Platform: macOS
Application: Chrome
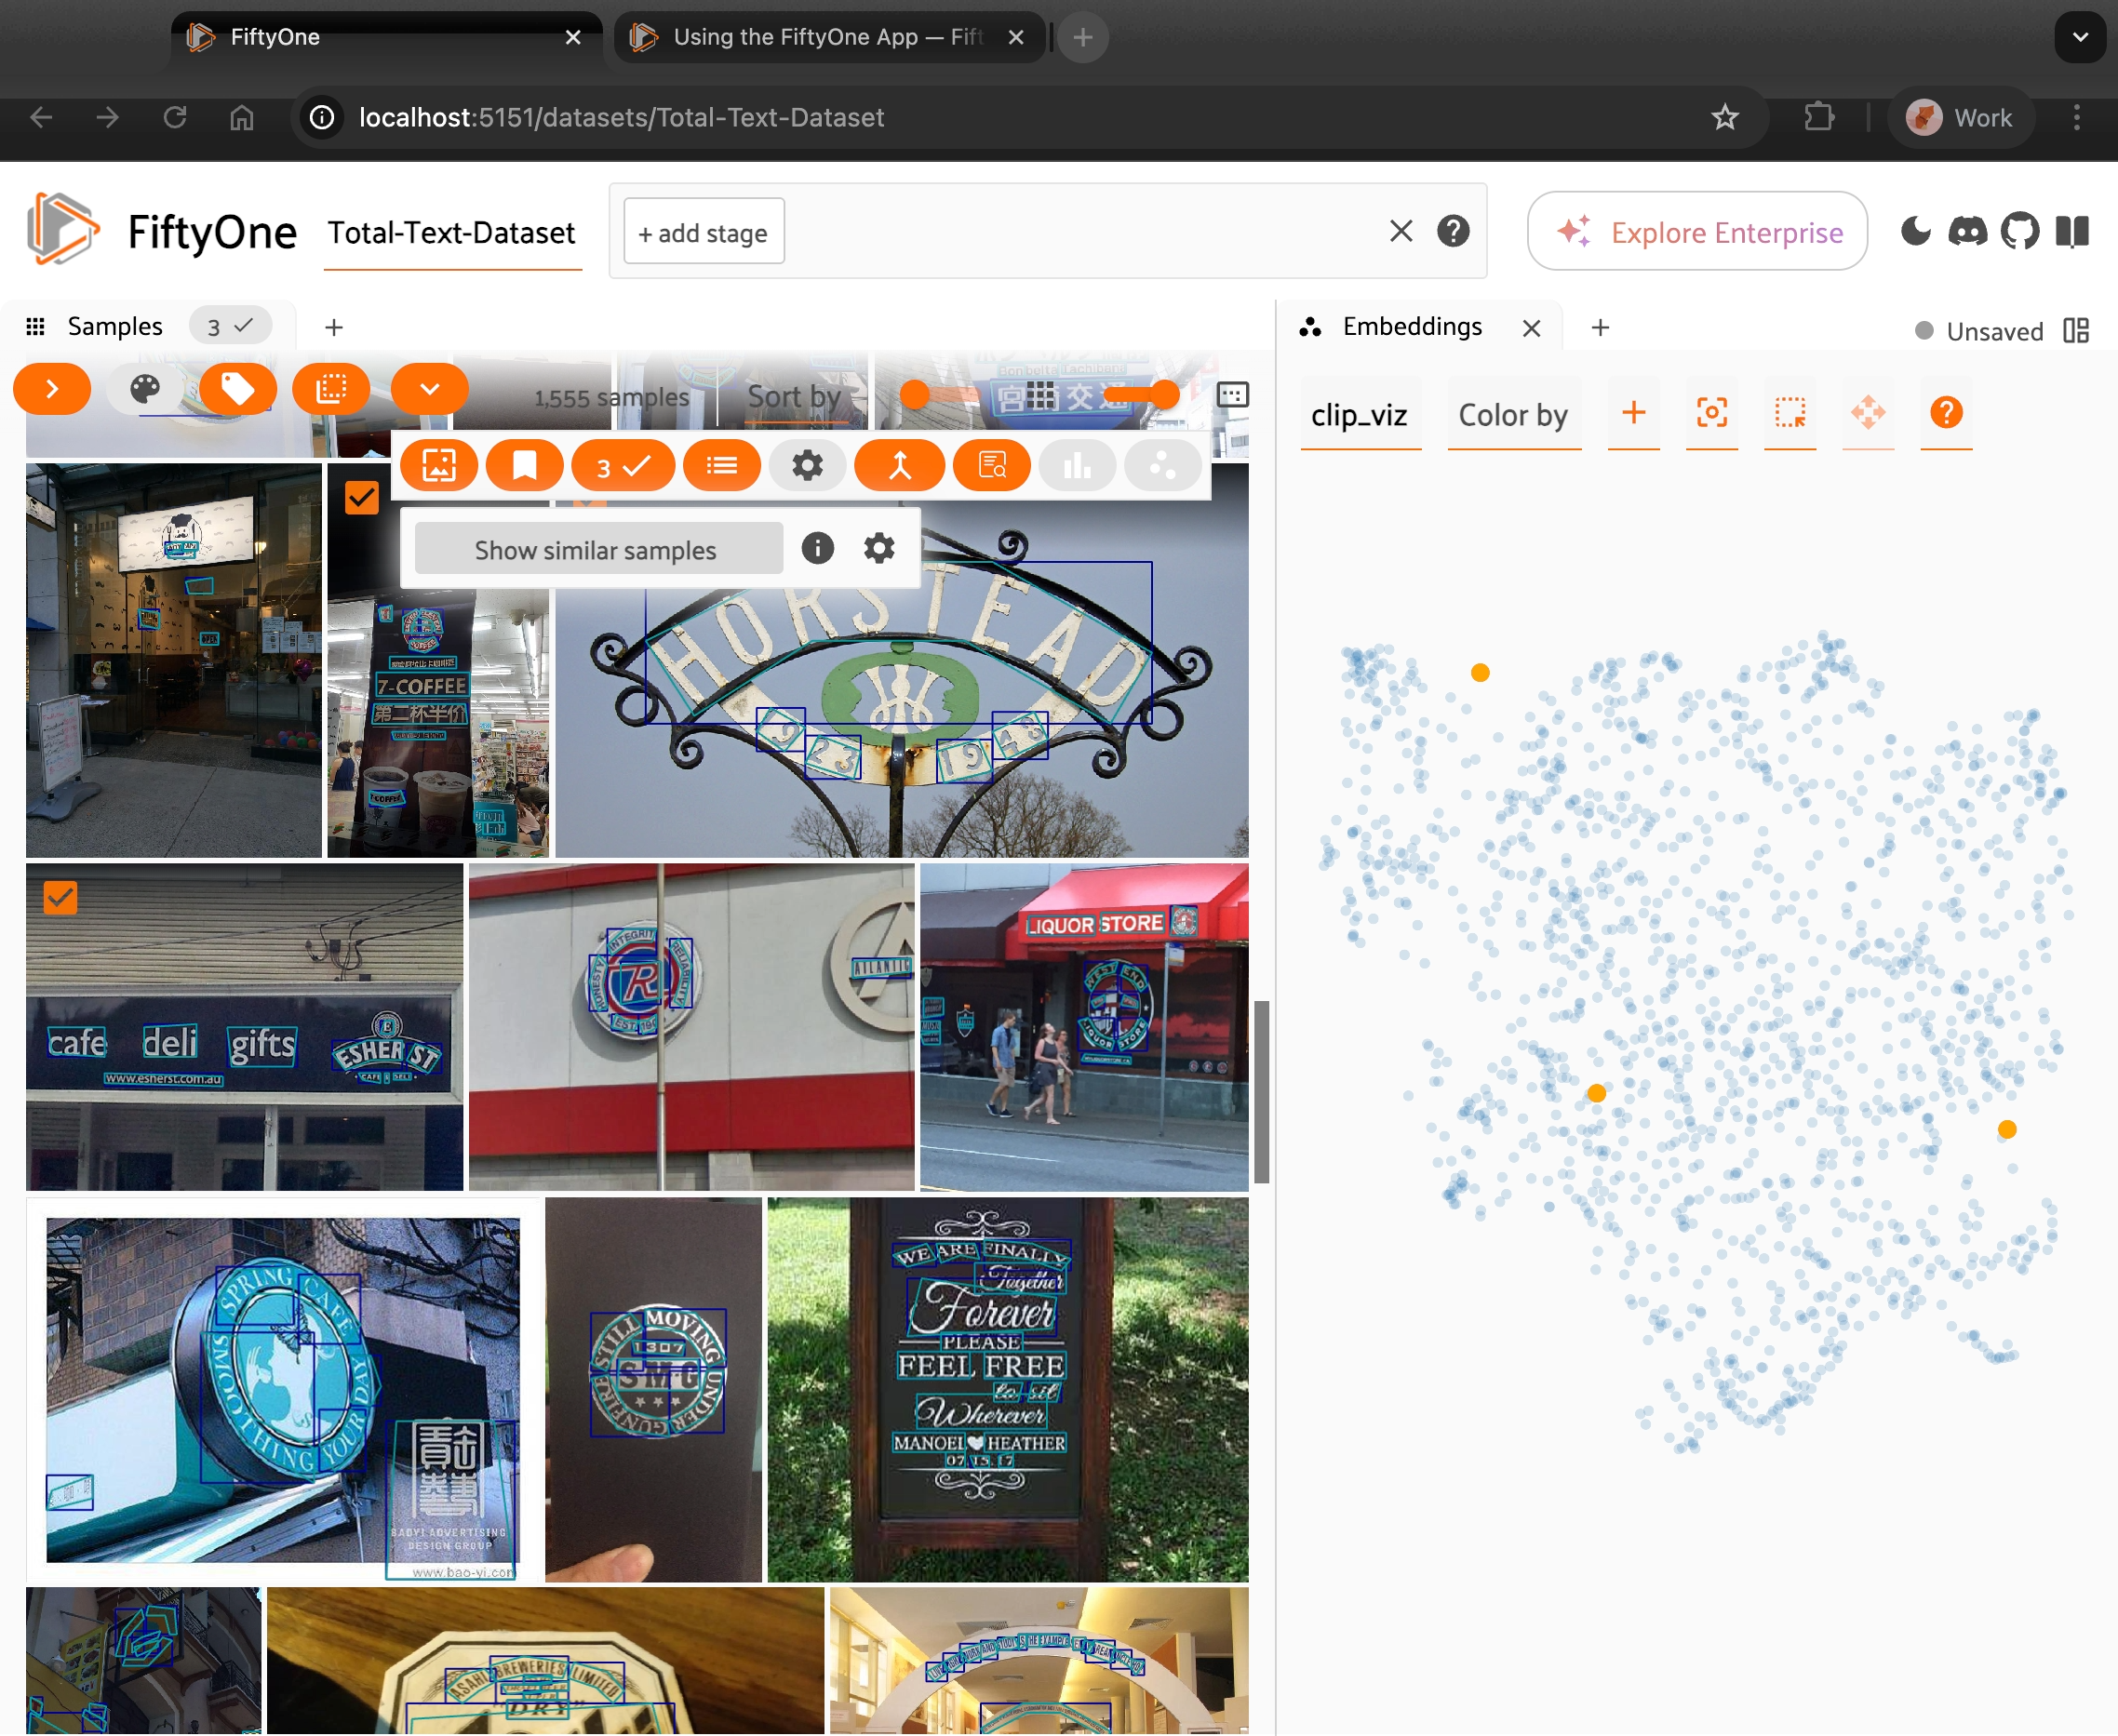
task_description: Show more items in the actions row toolbar
action_type: click
element_info: Icon

task_description: Open the similarity menu
action_type: click
element_info: Icon

task_description: Open advanced settings for sorting by similarity
action_type: click
element_info: Icon

task_description: Use the lasso to select embeddings in the embedding panel
action_type: click
element_info: Icon

task_description: Select a field to color embeddings by
action_type: select
element_info: Menu Item

task_description: Learn more about sorting by similarity
action_type: click
element_info: Icon

action_type: click

task_description: Press the locate icon to reset the plot’s viewport to a tight crop of the current view’s embeddings
action_type: click
element_info: Icon

task_description: Press the pan icon in the embeddings panel menu to switch to pan mode, in which you can click and drag to change your current field of view
action_type: click
element_info: Icon

task_description: Show the sidebar
action_type: click
element_info: Icon
task_description: Show similar samples to the selected samples
action_type: click
element_info: Button

task_description: Which brain key is being used in the embeddings visualization panel?
action_type: hover
element_info: Text

task_description: How many samples from the samples panel are currently selected?
action_type: hover
element_info: Text

task_description: How many samples are currently selected?
action_type: hover
element_info: Text